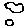
Label: cloud